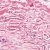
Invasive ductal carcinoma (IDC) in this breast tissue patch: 0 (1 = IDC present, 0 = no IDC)